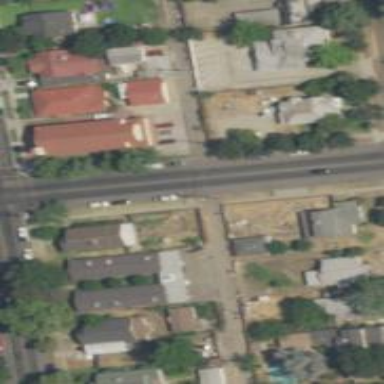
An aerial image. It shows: Alley classified as service road.